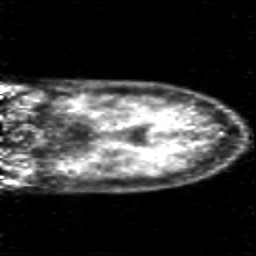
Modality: PET
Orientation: coronal
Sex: female
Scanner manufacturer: siemens